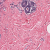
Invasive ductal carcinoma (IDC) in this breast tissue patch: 0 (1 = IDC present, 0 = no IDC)